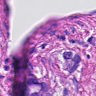
Metastatic tissue present: yes